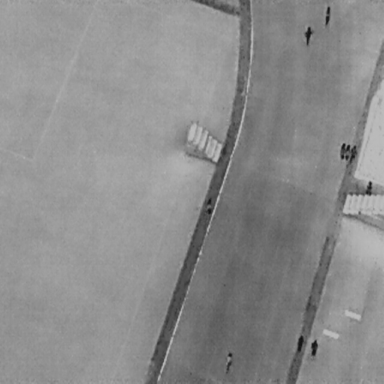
There are ten People in the infrared image.